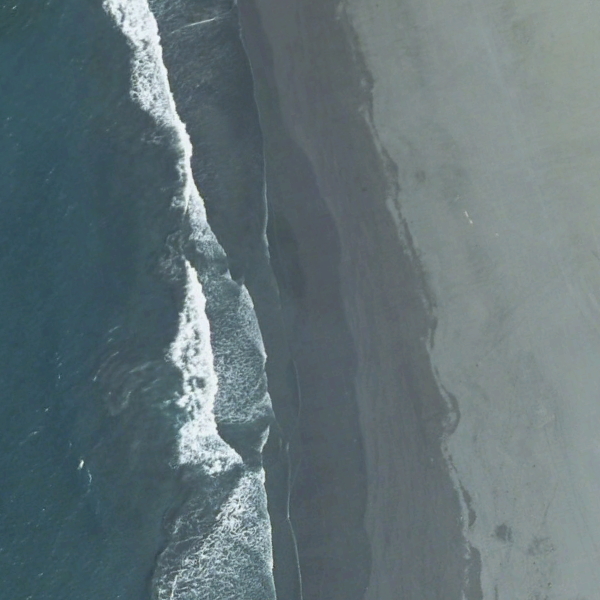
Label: Beach